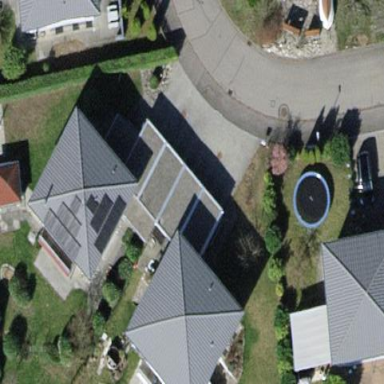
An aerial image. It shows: House with pyramidal roof shape.